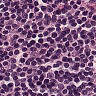
Metastatic tissue present: no